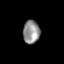
Tissue: skin
Cell type: T cells
Senescence score: 0.2421
Nuclear area (px): 382
Mean DAPI intensity: 143.963